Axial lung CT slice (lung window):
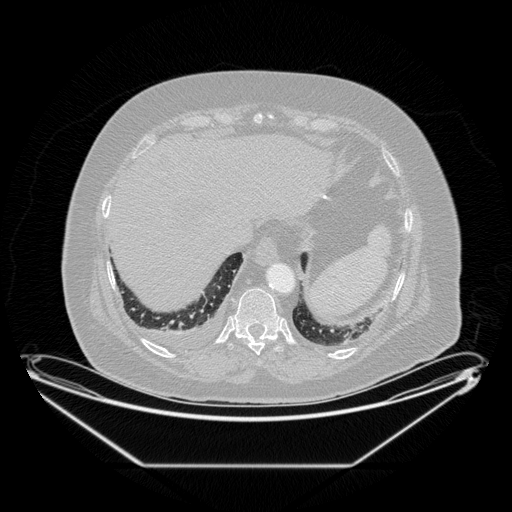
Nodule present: no